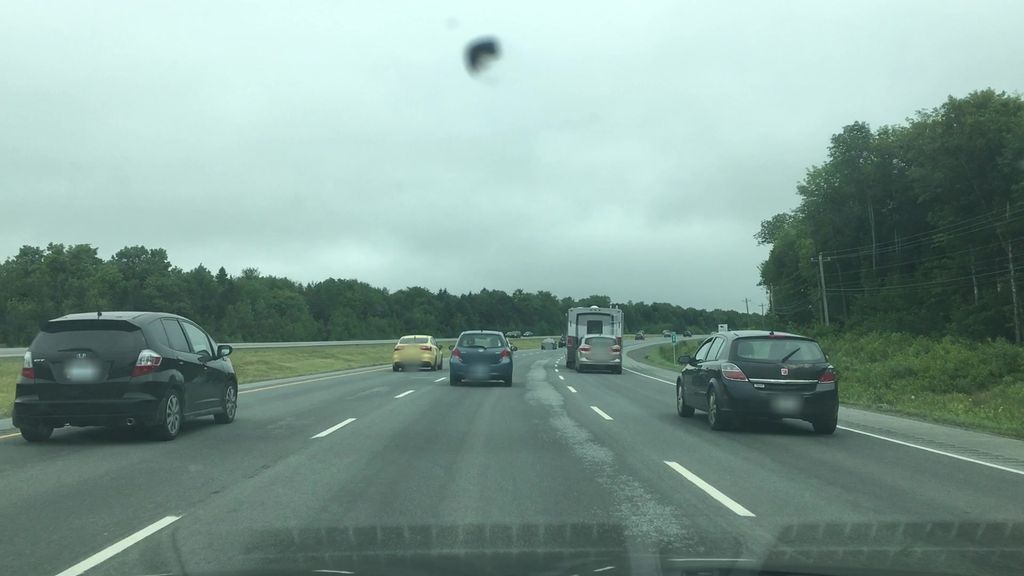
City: halifax